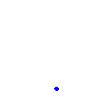
Particle: pion